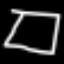
Label: square